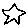
Label: star